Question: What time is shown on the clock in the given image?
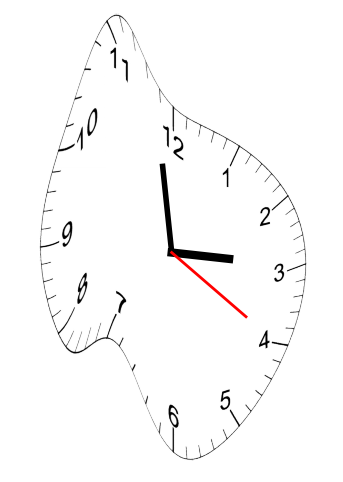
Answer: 02:58:20